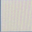
Piece: xx